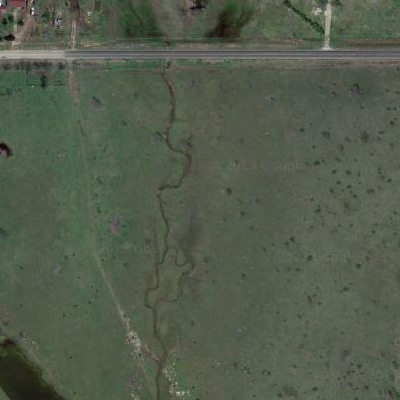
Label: aGrass